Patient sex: M
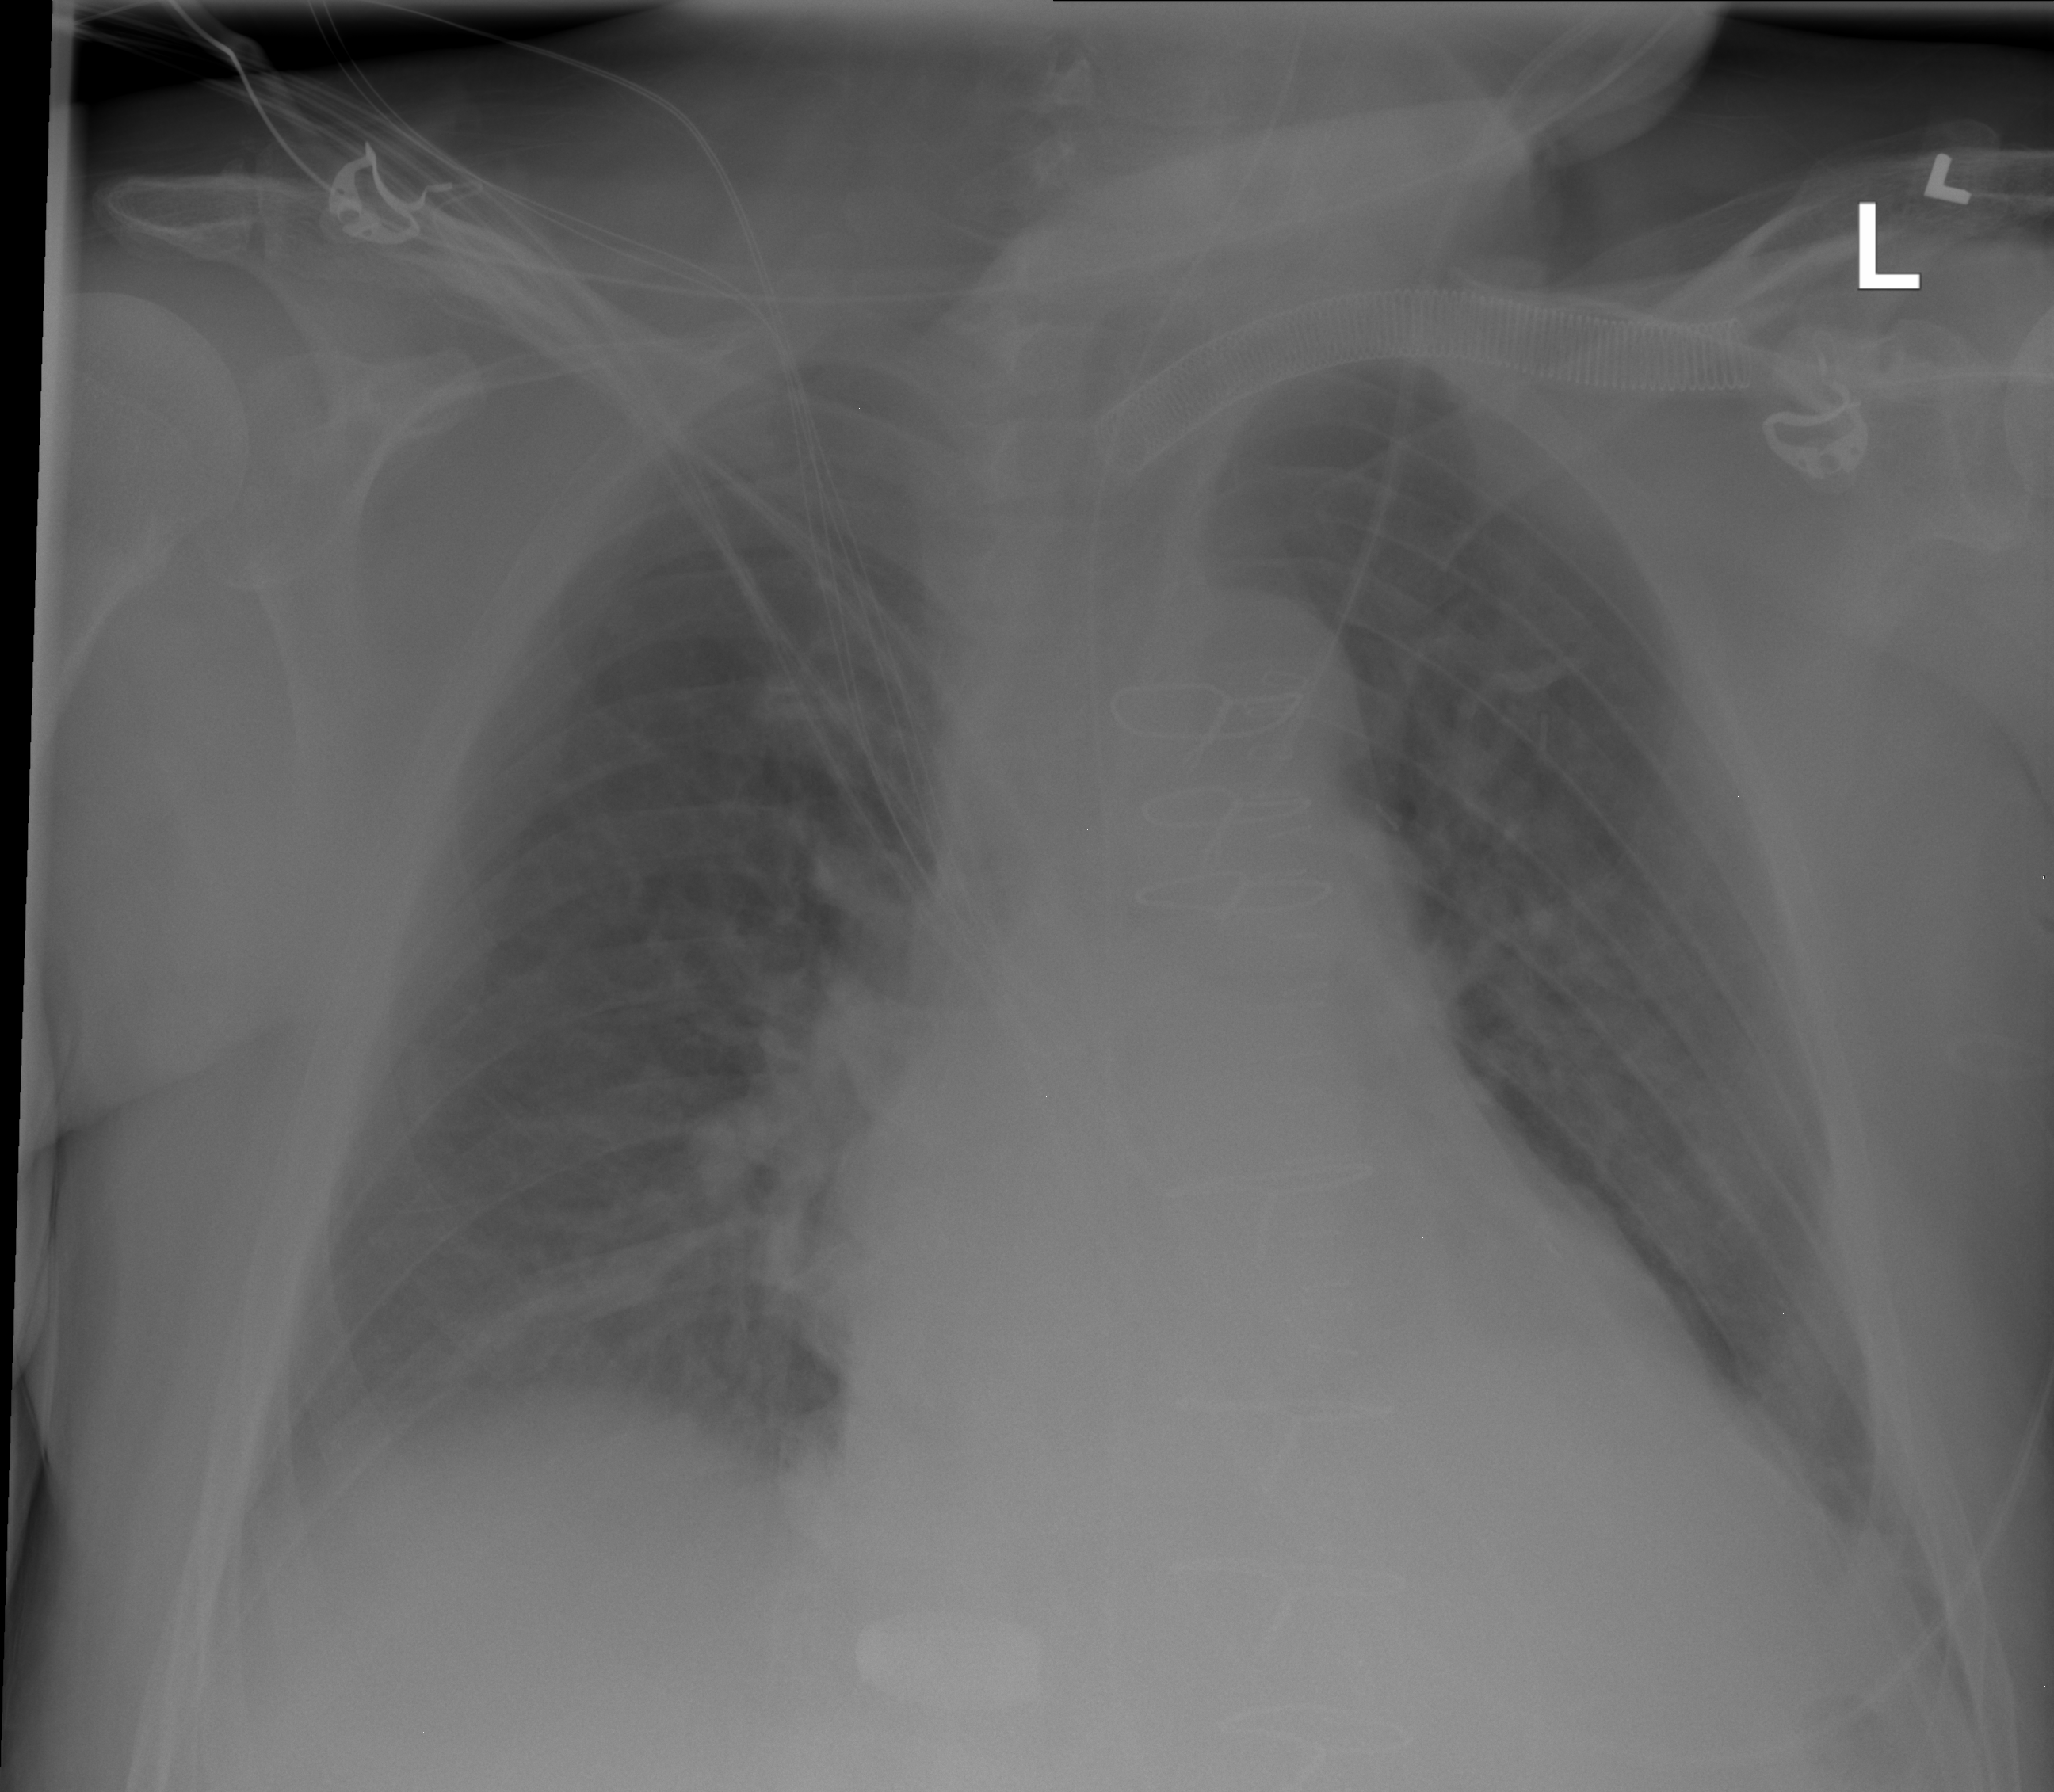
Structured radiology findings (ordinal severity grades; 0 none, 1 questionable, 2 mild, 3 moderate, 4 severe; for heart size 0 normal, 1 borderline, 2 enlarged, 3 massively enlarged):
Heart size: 2
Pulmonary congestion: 0
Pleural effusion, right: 1
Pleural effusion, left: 1
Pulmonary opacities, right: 0
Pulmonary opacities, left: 0
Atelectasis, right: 0
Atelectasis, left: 1